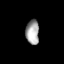
Tissue: lung
Cell type: Epithelial cells
Senescence score: 0.132
Nuclear area (px): 316
Mean DAPI intensity: 165.649